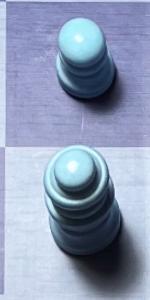
Label: Queen_White